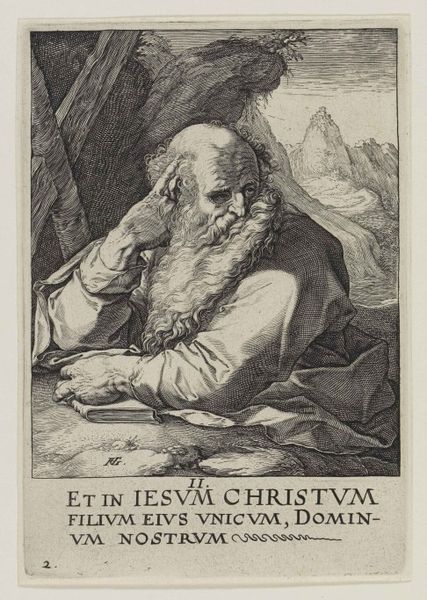
Titel: Christus, die 12 Apostel mit Paulus
Künstler: Hendrick Goltzius
Standort: Karlsruhe
Institution: Staatliche Kunsthalle Karlsruhe
Schlagwörter: baum, berg, felsen, gott, hand, himmel, kopf, mann, schatten, umhang, wasser, weiß, fluss, landschaft, sitzen, finger, geste, grau, hintergrund, holz, kleid, licht, nase, ohr, schwarz, stirn, tisch, zeichnung, blick, hund, tier, tuch, weg, hochformat, ornament, alt, bart, hemd, arm, arme, augen, bibel, falten, gesicht, kleidung, mensch, stein, steine, vollbart, ärmel, bildnis, herr, hände, portrait, signatur, hügel, natur, wind, pfad, gewand, haare, mantel, stoff, vater, blatt, höhle, höle, locken, tal, wasserfall, landschft, schrift, wellen, berge, fels, gebirge, gipfel, grafik, graphik, kahl, schriftzug, wehen, zeigefinger, inschrift, glatze, melancholie, balken, faltenwurf, langweilig, nachdenklich, sinnieren, denkend, nachdenken, alter, greis, moses, philosoph, unterschrift, buch, denken, gestützt, burg, kreuz, religion, druck, schwarzweiss, schraffur, radierung, stich, seite, illustration, text, denker, stirnfalten, gebet, bekleidung, gravur, stirnglatze, christus, jesus, kreuzigung, christlich, manierismus, aufgestützt, adern, religiös, mönch, heiliger, gelehrter, gestrüpp, hänge, dürer, nummeriert, kupferstich, biblisch, petrus, christentum, sohn, weise, nummer, gewendet, latein, lateinisch, eremit, andreaskreuz, christ, philosophie, hieronymus, einsiedler, apostel, heiliger geist, andreas, kirchenvater, flaten, formel, emerit, scharzweiss, latei, einzig, barts, et, l, in, 2, shwarzweiss, glaubensbekenntnis, christum, bläubiger, latinisch, iesum, filium, eius, adreas, vnicum, dominum, nostrum, denken weisheit, graphikfolge, in jesus christus